Question: Added code for function populateDropdown and function isSystemCorrect (see bottom)
I have a problem with my computed observable, filteredTestsuites.
As you can see from the screendump, the testsuites observable is populated correctly, but the computed observable remains empty. I have also tried choosing another option than "Payment" from the dropdown menu, to see if this will trigger the observable, it did not.
I would think the computed observable would be updated every time self.testsuites() or self.dropdownSelected() was changed, but it doesnt seem to trigger on neither of them.
What am I doing wrong here?
I simply want to make the computed observable filter the testsuites after the chosen dropdown option, every time either of them change.

'''
function ViewModel() {
var self = this;
// The item currently selected from a dropdown menu
self.dropdownSelected = ko.observable("Payment");
// This will contain all testsuites from all dropdown options
self.testsuites = ko.mapping.fromJS('');
// This will contain only testsuites from the chosen dropdown option
self.filteredTestsuites = ko.computed(function () {
return ko.utils.arrayFilter(self.testsuites(), function (testsuite) {
return (isSystemCorrect(testsuite.System(), self.dropdownSelected()));
});
}, self);
// Function for populating the testsuites observableArray
self.cacheTestsuites = function (data) {
self.testsuites(ko.mapping.fromJS(data));
};
self.populateDropdown = function(testsuiteArray) {
for (var i = 0, len = testsuiteArray().length; i < len; ++i) {
var firstNodeInSystem = testsuiteArray()[i].System().split("/")[0];
var allreadyExists = ko.utils.arrayFirst(self.dropdownOptions(), function(option) {
return (option.Name === firstNodeInSystem);
});
if (!allreadyExists) {
self.dropdownOptions.push({ Name: firstNodeInSystem });
}
}
};
}
$(document).ready(function () {
$.getJSON("/api/TestSuites", function (data) {
vm.cacheTestsuites(data);
vm.populateDropdown(vm.testsuites());
ko.applyBindings(vm);
});
}
'''
Function isSystemCorrect:
'''
function isSystemCorrect(system, partialSystem) {
// Check if partialSystem is contained within system. Must be at beginning of system and go
// on to the end or until a "/" character.
return ((system.indexOf(partialSystem) == 0) && (((system[partialSystem.length] == "/")) || (system[partialSystem.length] == null)));
}
'''
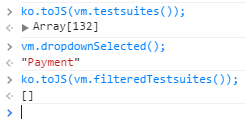
Answer: As suggested in a comment - rewrite the cacheTestsuites method:
'''
self.testsuites = ko.observableArray();
self.filteredTestsuites = ko.computed(function () {
return ko.utils.arrayFilter(self.testsuites(), function (testsuite) {
return (isSystemCorrect(testsuite.System(), self.dropdownSelected()));
});
});
self.cacheTestsuites = function (data) {
var a = ko.mapping.fromJS(data);
self.testsuites(a());
};
'''
The only thing different here is the unwrapping of the observableArray from the mapping function.